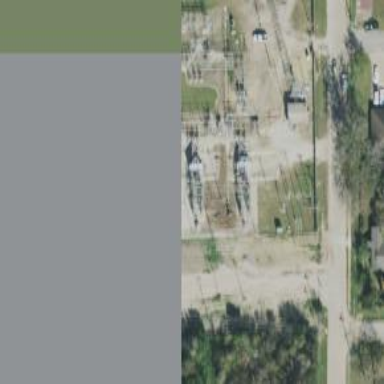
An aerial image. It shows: Switch used for power control.